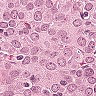
Metastatic tissue present: yes